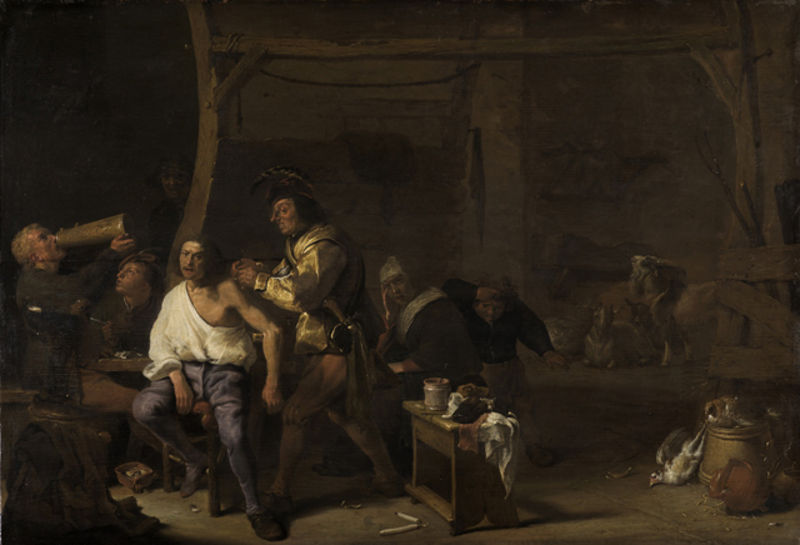
Titel: Die Schulteroperation
Künstler: Cornelis Saftleven
Standort: Karlsruhe
Institution: Staatliche Kunsthalle Karlsruhe
Schlagwörter: blau, dunkel, feder, gemälde, gruppe, mann, nackt, schatten, vogel, weiß, wunde, frauen, gelb, menschen, sitzen, bar, braun, brust, frankreich, frau, getränk, hell, holz, hut, hüte, licht, männer, nacht, raum, schwarz, stuhl, tisch, zimmer, ölbild, blick, hund, tier, tiere, tuch, fest, malerei, alkohol, betrunken, feier, feiern, gelage, hemd, hose, kneipe, mütze, saufen, trinken, wirtschaft, arm, barock, falten, messer, rembrandt, stehen, taube, tod, tot, holland, innenraum, niederlande, öl, ast, kühe, gold, interieur, realismus, sitzend, stoff, tücher, kontrast, schulter, alltag, bauern, genre, kanne, krug, stilleben, deutschland, fell, spanien, schiff, ecke, düster, sitz, italien, mauer, kuh, rind, bank, hocker, schemel, arbeiter, romantik, ölgemälde, krieg, querformat, essen, wein, balken, stube, bretter, faltenwurf, laken, impression, becher, wei, katze, keller, stütze, gefäß, schaf, schlachten, scheune, verletzt, leinwand, bier, fass, arzt, medizin, jagd, bänke, küche, geflügel, leben, krüge, beute, kranker, schneiden, hilfe, krankheit, leiden, schmerz, mittelalter, stall, gebückt, breugel, flämisch, teniers, trinker, trunkenheit, huhn, eimer, schmerzen, verband, verletzung, verwundet, ziegenbock, ziege, helfen, brouwer, gasthaus, humpen, schänke, wirtshaus, zecher, holzbalken, kalb, gebälk, ziegen, hühner, lüstern, schenke, artz, dreckig, holzbänke, kälber, verwundung, trunk, goja, feierabend, verarzten, verletzter, bader, gastwirtschaft, trinkgelage, betrug, besoffen, derb, steinkrug, caravaggio, piraten, geäß, behandlung, patient, mönner, manner, lazarett, holzstütze, schulte, ruch, bescher, trinkbecher, holztische, bogel, suff, probleme, 17. jh, trinkt, douw, taverna, peter der grosse, lkohol, saufe, kaller, zundarzt, wundarzt, vogel tot, ganove, wirtsvchaft, werkzeub, trinkeer, einfacg, biertrinker, schiffsbauch, lazarette, huihn, totes huhn